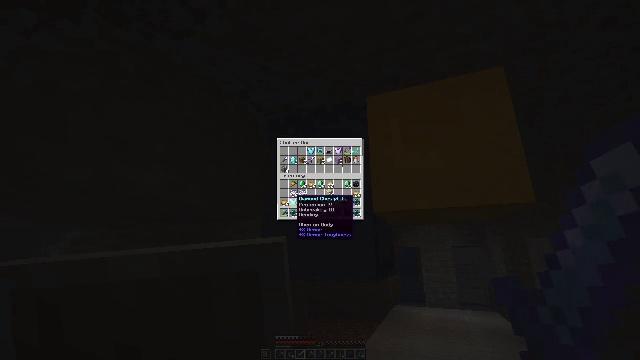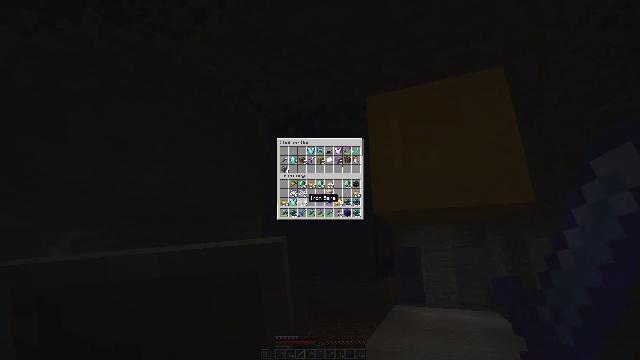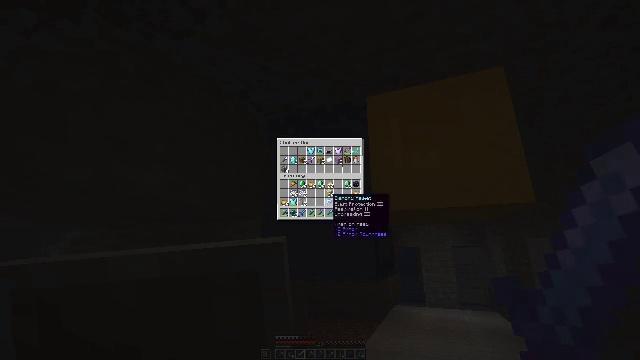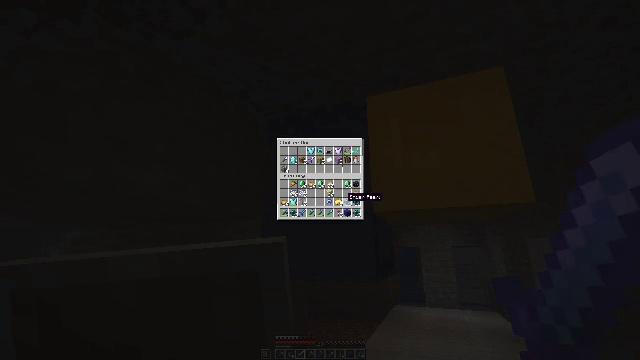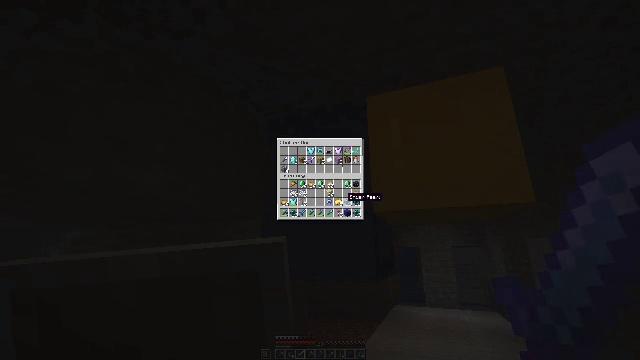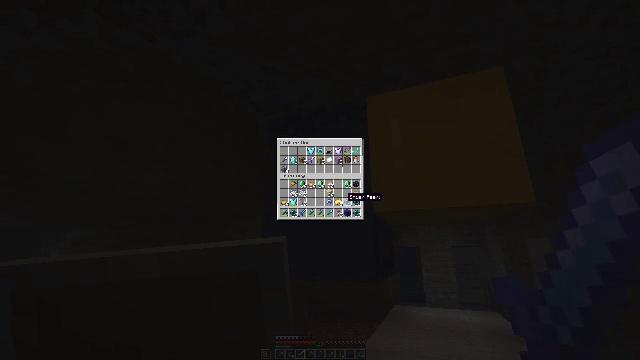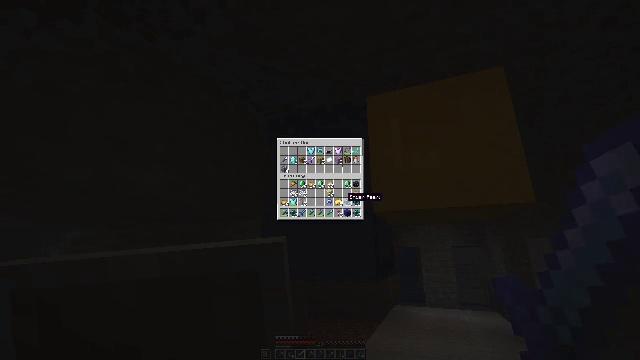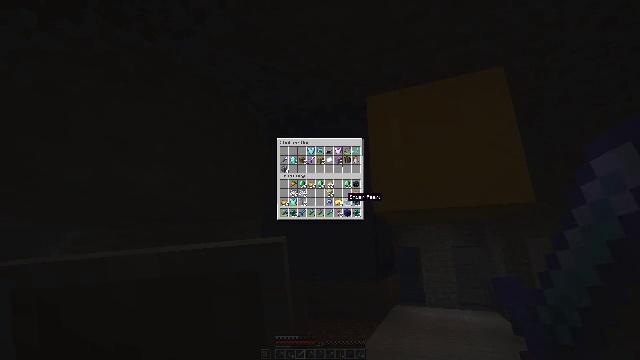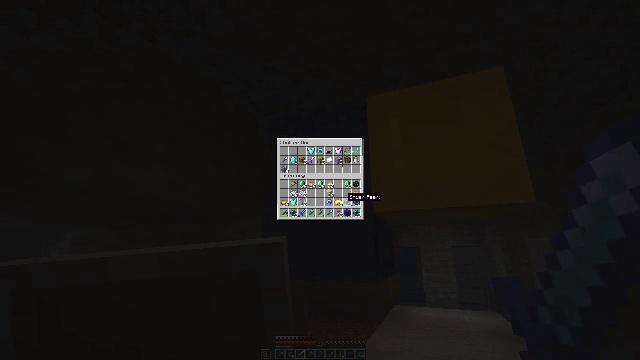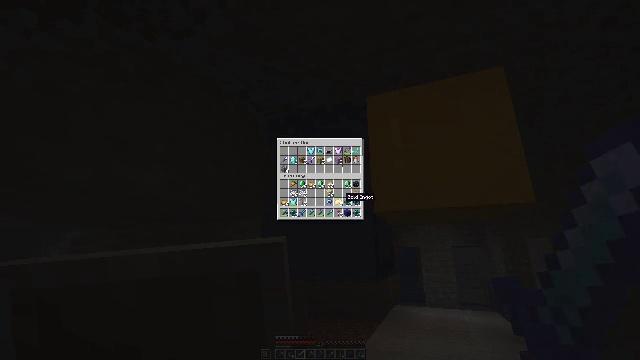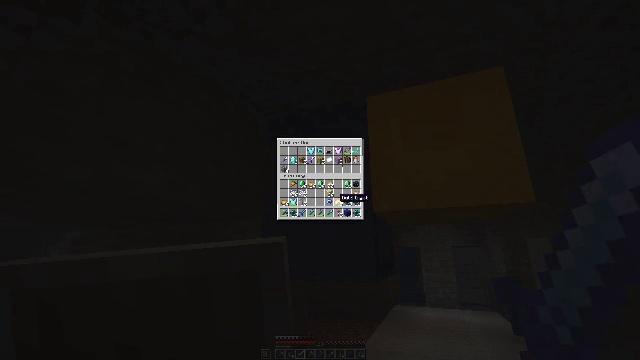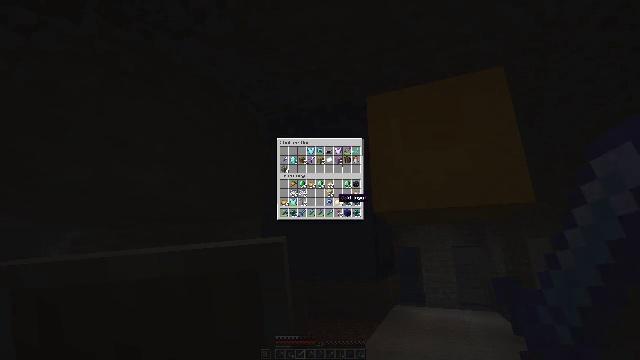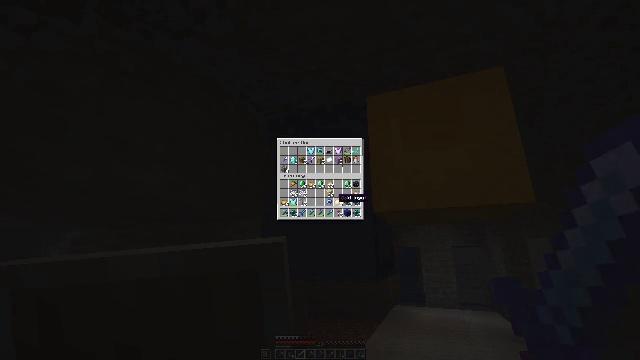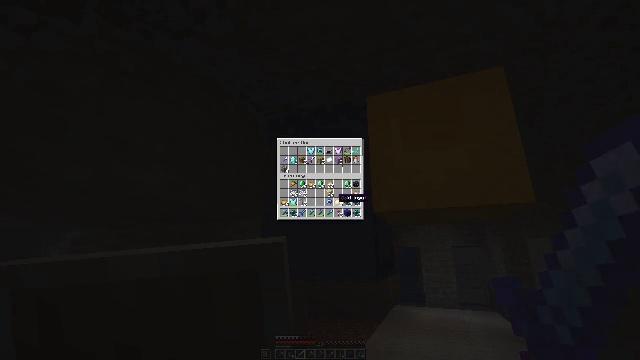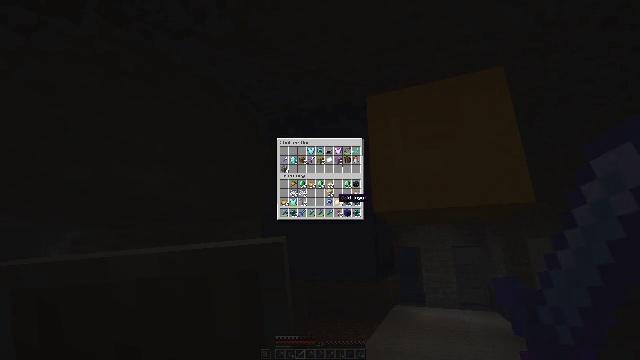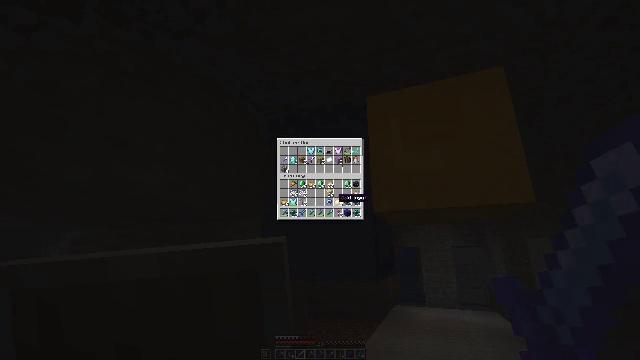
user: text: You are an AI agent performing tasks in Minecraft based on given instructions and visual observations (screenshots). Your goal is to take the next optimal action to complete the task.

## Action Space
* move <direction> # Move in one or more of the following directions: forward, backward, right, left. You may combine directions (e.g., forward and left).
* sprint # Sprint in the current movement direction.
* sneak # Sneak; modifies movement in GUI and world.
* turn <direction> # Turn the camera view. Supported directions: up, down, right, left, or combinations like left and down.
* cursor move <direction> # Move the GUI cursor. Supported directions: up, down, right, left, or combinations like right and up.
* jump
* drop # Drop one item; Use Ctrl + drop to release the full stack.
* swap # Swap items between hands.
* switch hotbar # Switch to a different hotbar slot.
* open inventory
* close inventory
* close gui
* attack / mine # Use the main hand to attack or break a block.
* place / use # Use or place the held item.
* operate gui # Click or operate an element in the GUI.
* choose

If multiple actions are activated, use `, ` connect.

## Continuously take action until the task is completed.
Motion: motion action
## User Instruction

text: Retrieve items from the blue shulker box by mining it.
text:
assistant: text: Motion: turn right
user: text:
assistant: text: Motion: turn right
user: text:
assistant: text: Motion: turn right
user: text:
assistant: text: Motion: no_op
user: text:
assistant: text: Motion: no_op
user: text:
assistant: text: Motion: no_op
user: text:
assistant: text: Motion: no_op
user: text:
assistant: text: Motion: no_op
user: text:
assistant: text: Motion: no_op
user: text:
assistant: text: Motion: turn left
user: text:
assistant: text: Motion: no_op
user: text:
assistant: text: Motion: no_op
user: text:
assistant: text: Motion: no_op
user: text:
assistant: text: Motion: no_op
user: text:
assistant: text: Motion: no_op
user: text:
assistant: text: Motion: no_op
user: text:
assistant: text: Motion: no_op
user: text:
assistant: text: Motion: no_op
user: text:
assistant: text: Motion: no_op
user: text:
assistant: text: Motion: no_op
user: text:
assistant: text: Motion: no_op
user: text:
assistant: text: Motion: no_op
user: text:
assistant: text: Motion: no_op
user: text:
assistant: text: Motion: no_op
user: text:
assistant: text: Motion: no_op
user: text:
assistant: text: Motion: no_op
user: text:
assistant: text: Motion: no_op
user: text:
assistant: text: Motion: no_op
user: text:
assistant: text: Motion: no_op
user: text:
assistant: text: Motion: no_op